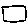
Label: square